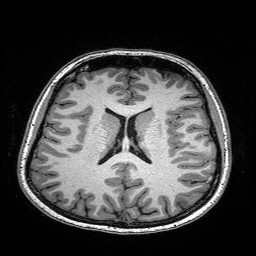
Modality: T1w
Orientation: coronal